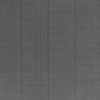
Atmospheric dust classification: dusty